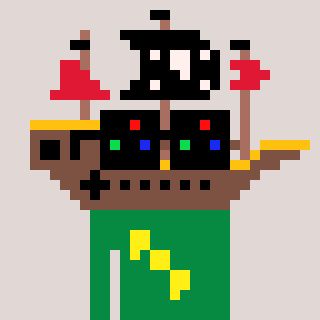
a pixel art character with square black sunglasses, a pirateship-shaped head and a green-colored body on a warm background